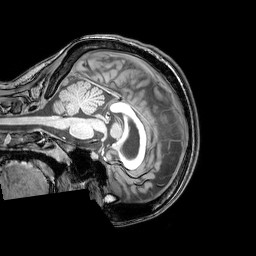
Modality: T1w
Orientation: sagittal
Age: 24
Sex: female
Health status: healthy
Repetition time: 0.081 s
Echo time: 0.037 s